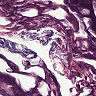
Metastatic tissue present: no